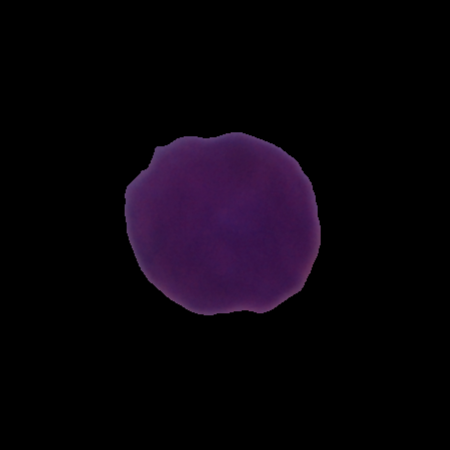
Label: cancer